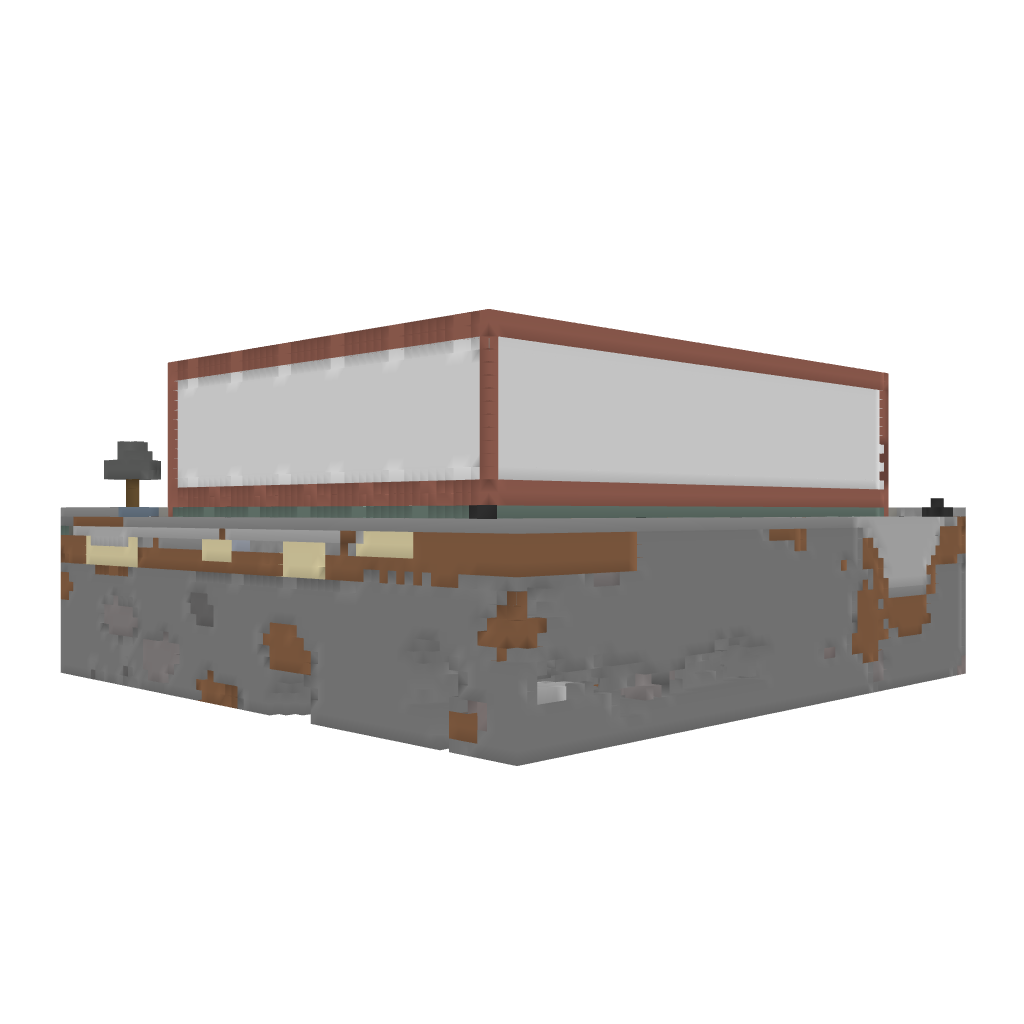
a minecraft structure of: Kmart